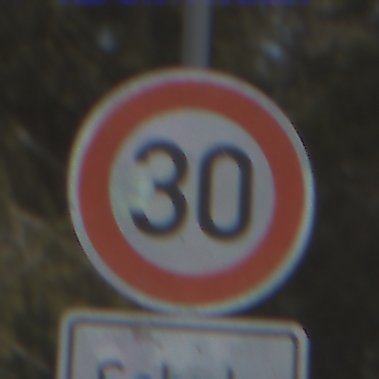
Verkehrszeichen: Geschwindigkeit30
Zusatzzeichen unten: HinweisDurchVerbaleAngabe8
Umgebung: Outdoor, Nature
Tageszeit: Midday
Wetter: PartlyCloudy
Licht: Natural
Jahreszeit: NotSpecified
Kontrast: HighContrast